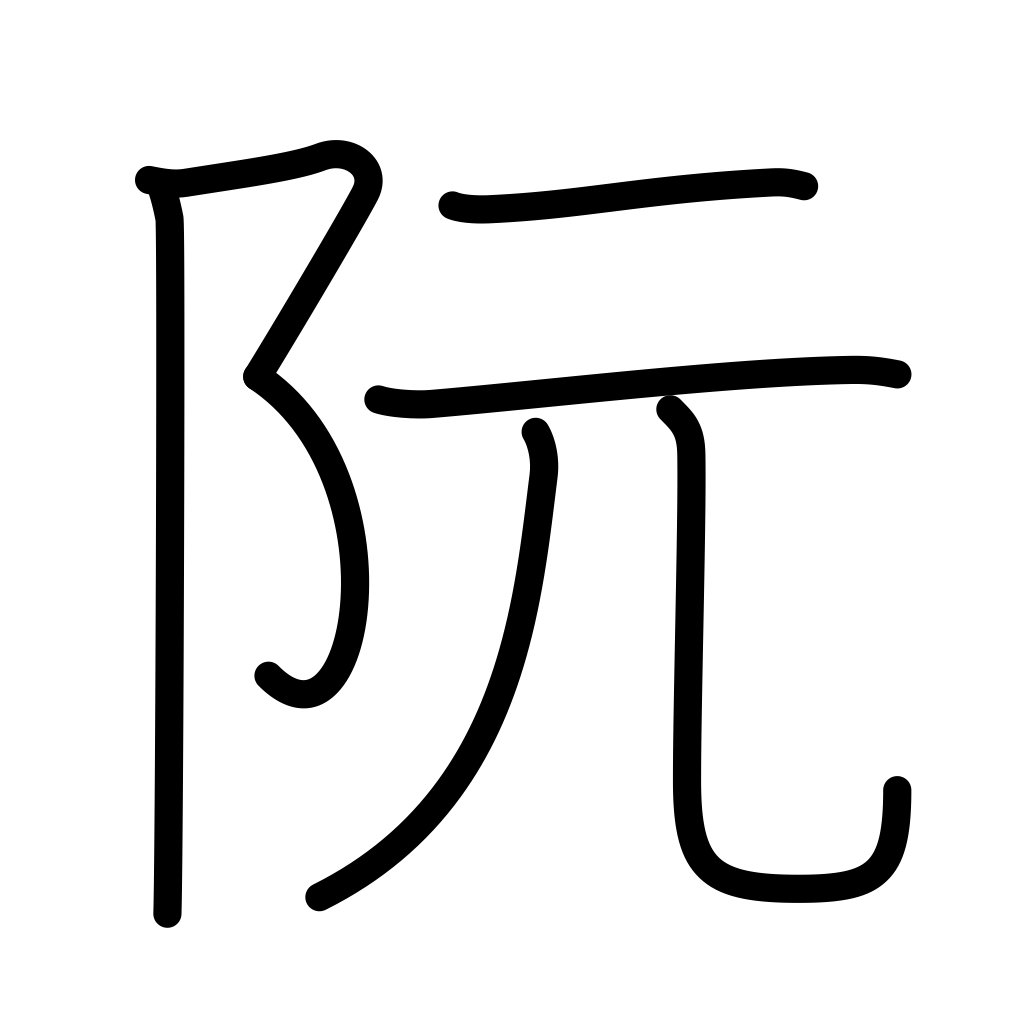
Meaning: place name